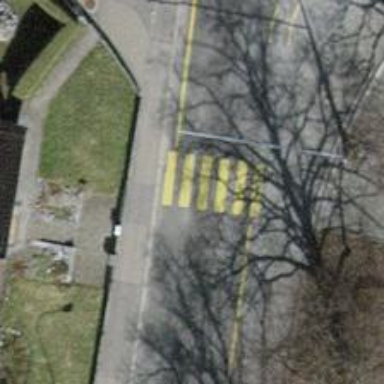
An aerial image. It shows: Residential road with trolley wire infrastructure.